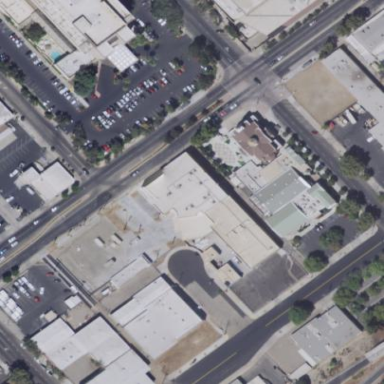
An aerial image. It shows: Car shop building.